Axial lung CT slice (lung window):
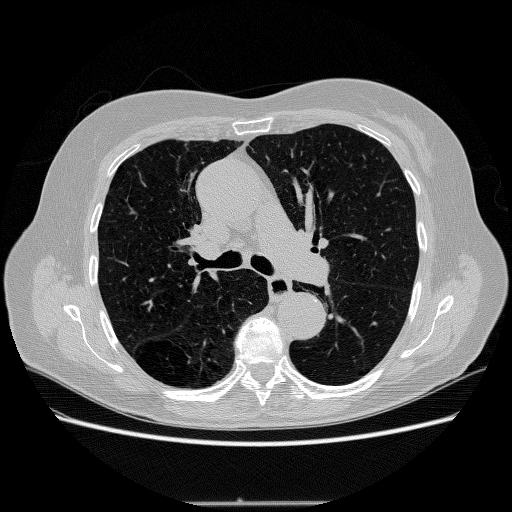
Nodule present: no